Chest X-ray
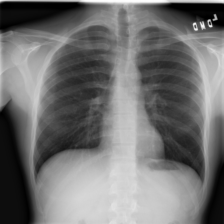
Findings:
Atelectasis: negative
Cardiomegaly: negative
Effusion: negative
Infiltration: negative
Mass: negative
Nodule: negative
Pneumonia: negative
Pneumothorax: negative
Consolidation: negative
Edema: negative
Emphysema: negative
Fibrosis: negative
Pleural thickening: negative
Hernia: negative